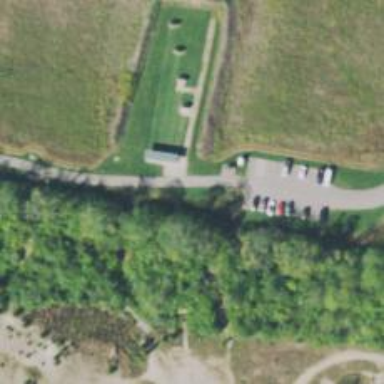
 perfect for leisurely sports activities."